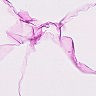
Metastatic tissue present: no